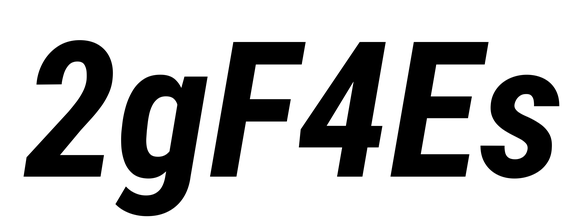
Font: Roboto-Italic_Condensed_Bold_Italic